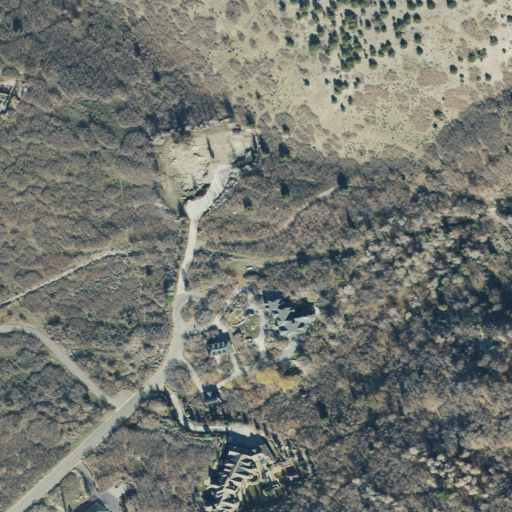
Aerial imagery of valley in Utah named Willow Canyon containing deciduous forest, shrub, open development, low intensity development, evergreen forest, medium intensity development, and high intensity development